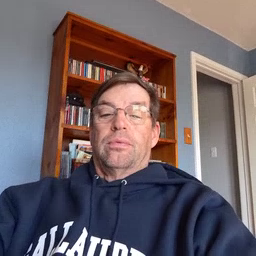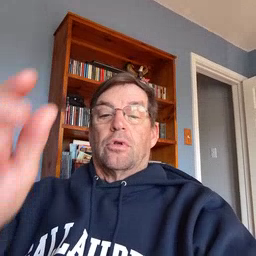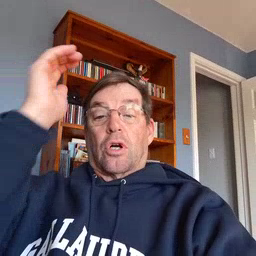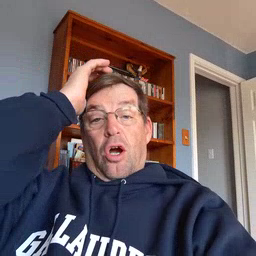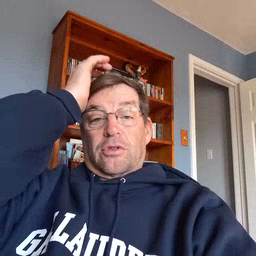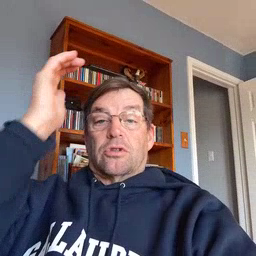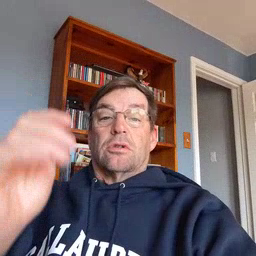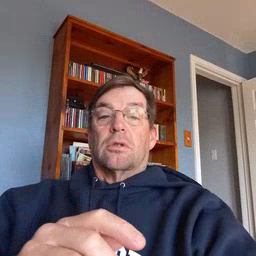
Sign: garbage